Question: When I try to display the username in the URL, I get this error:
Reverse for 'account_home' with arguments '()' and keyword arguments '{}' not found. 1 pattern(s) tried: ['/(?P\w+)/$'].
Here is my views.py
'''
@login_required
def account_home(request, username):
u = MyUser.objects.get(username=username)
return render(request, "accounts/account_home.html", {})
'''
Here is my urls.py
'''
urlpatterns += patterns('accounts.views',
# url(r'^account/$', 'account_home', name='account_home'),
url(r'^/(?P<username>\w+)/$', 'account_home', name='account_home'),
url(r'^logout/$', 'auth_logout', name='logout'),
url(r'^login/$', 'auth_login', name='login'),
url(r'^register/$', 'auth_register', name='register'),
)
'''
This is the code it is trying to render, but can't.
Thank you in advance for your help!
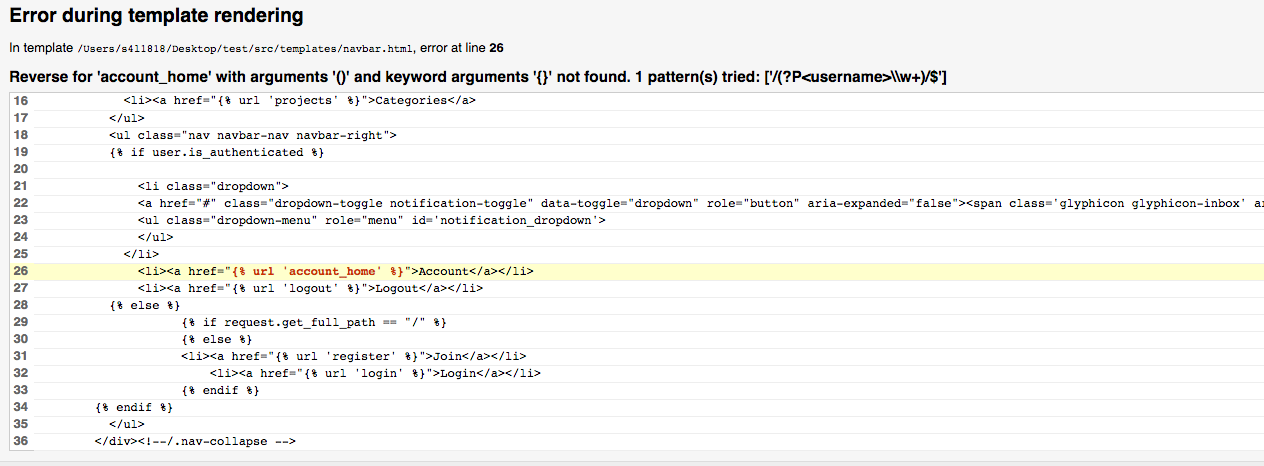
Answer: The problem is with your template code. You are not passing the 'username' parameter to your view. Instead of
'''
<a href="{% url 'account_home' %}">Account<a>
'''
try
'''
<a href="{% url 'account_home' user.username %}">Account<a>
'''
: That being said, you could probably get rid of the 'username' parameter by modifying your view instead. You already have the current user in the 'request' object in your view:
'''
@login_required
def account_home(request):
u = MyUser.objects.get(username=request.user.username)
return render(request, "accounts/account_home.html", {})
'''
and remove it from the url definition:
'''
url(r'^$', 'account_home', name='account_home'),
'''